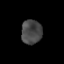
Tissue: prostate
Cell type: Epithelial cells
Senescence score: 0.2551
Nuclear area (px): 487
Mean DAPI intensity: 71.729